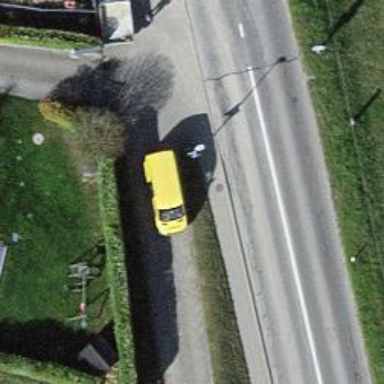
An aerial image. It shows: Bus stop with platform for public transport.